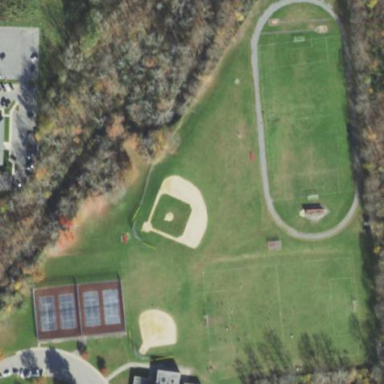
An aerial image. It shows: Baseball pitch for leisure land.